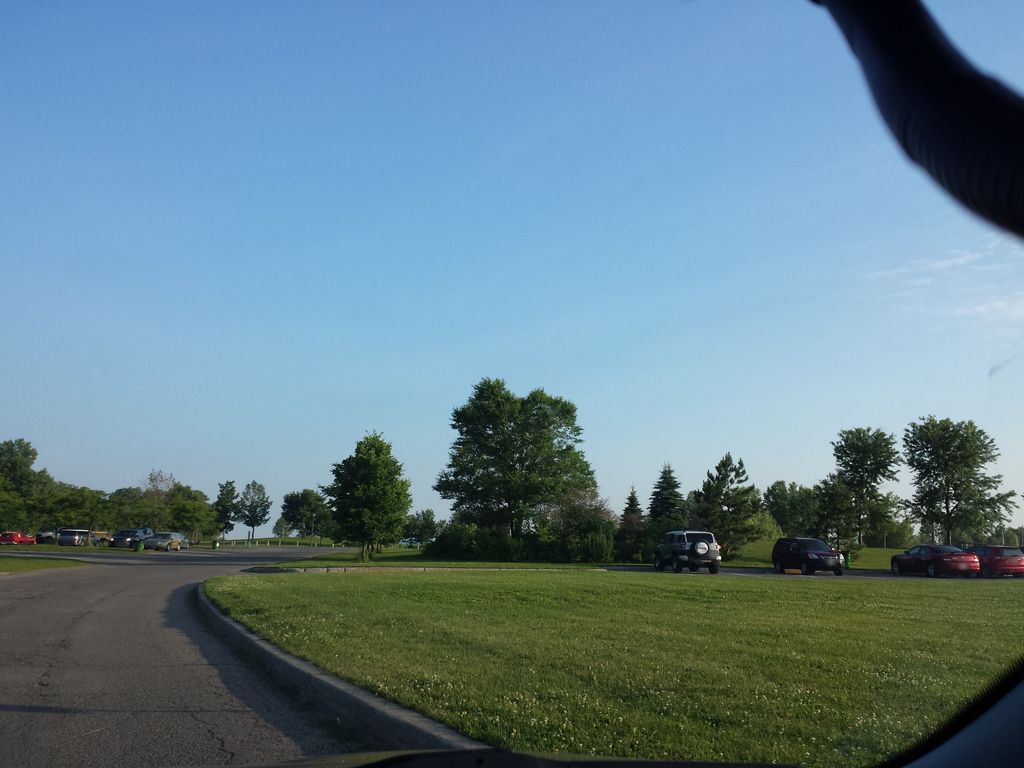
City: ottawa-gatineau